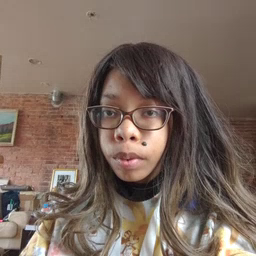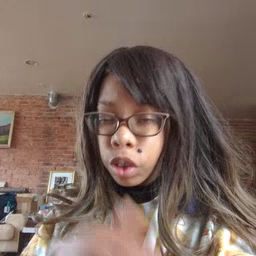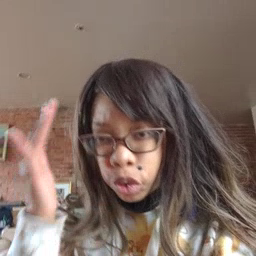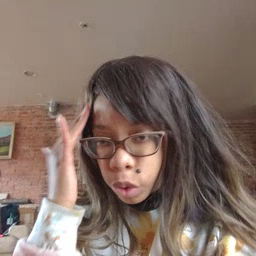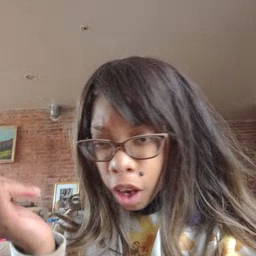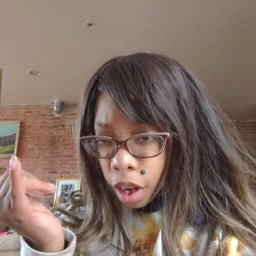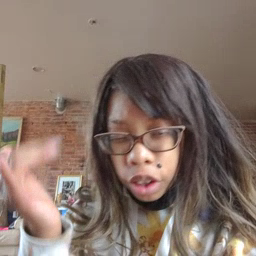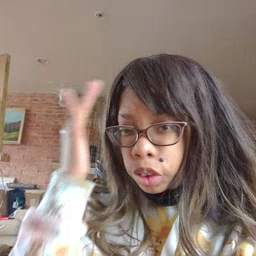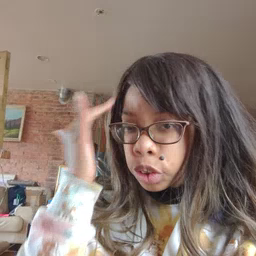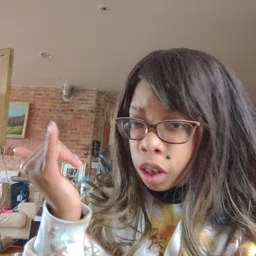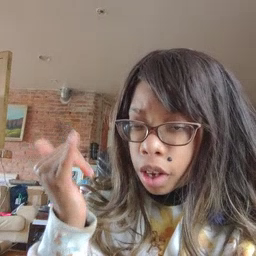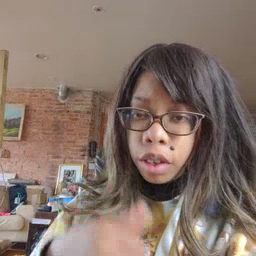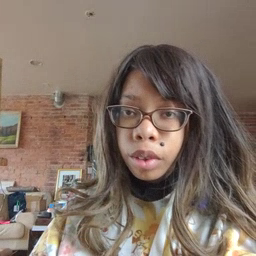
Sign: why